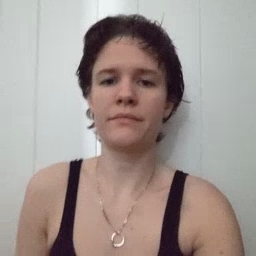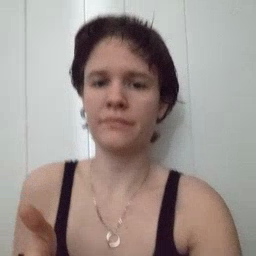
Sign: person